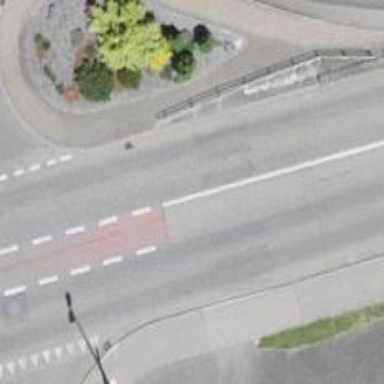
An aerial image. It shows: Zebra crossing on the road.